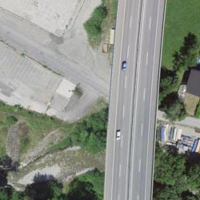
EUNIS habitat code: 57
Species observed at this site:
Petasites albus